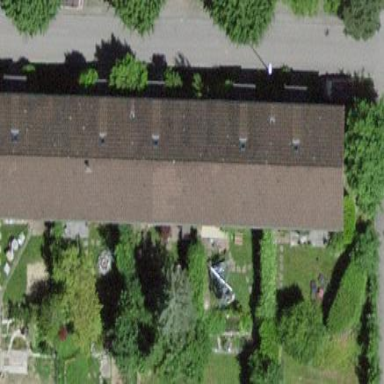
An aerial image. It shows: Terrace building with gabled roof.